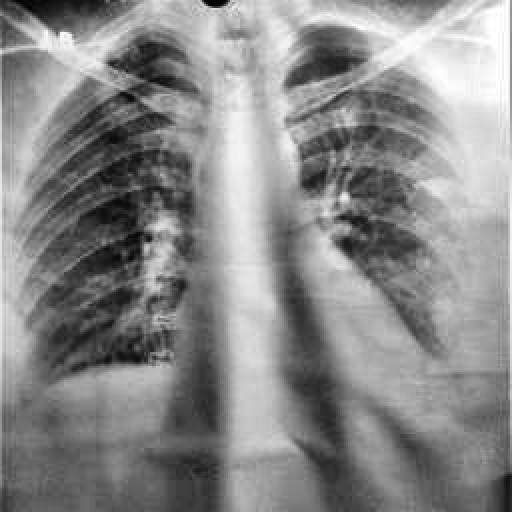
Finding: TUBERCULOSIS